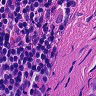
Metastatic tissue present: no